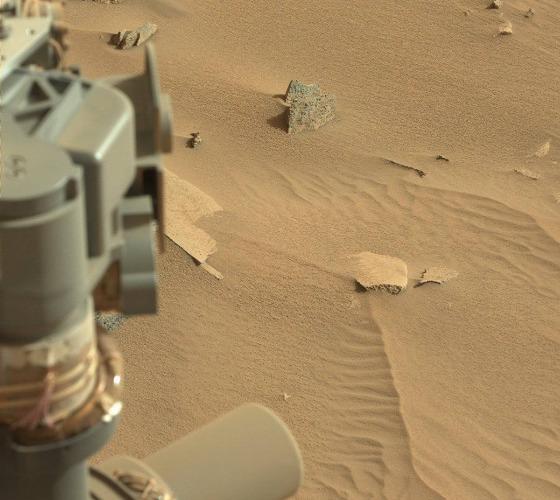
Terrain classes present: Background, Gravel / Sand / Soil, Rock, Shadow